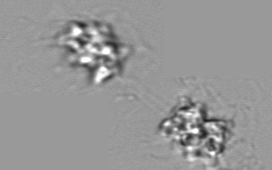
Label: Leptocylindrus_mediterraneus